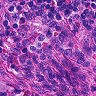
Metastatic tissue present: no